Chest X-ray:
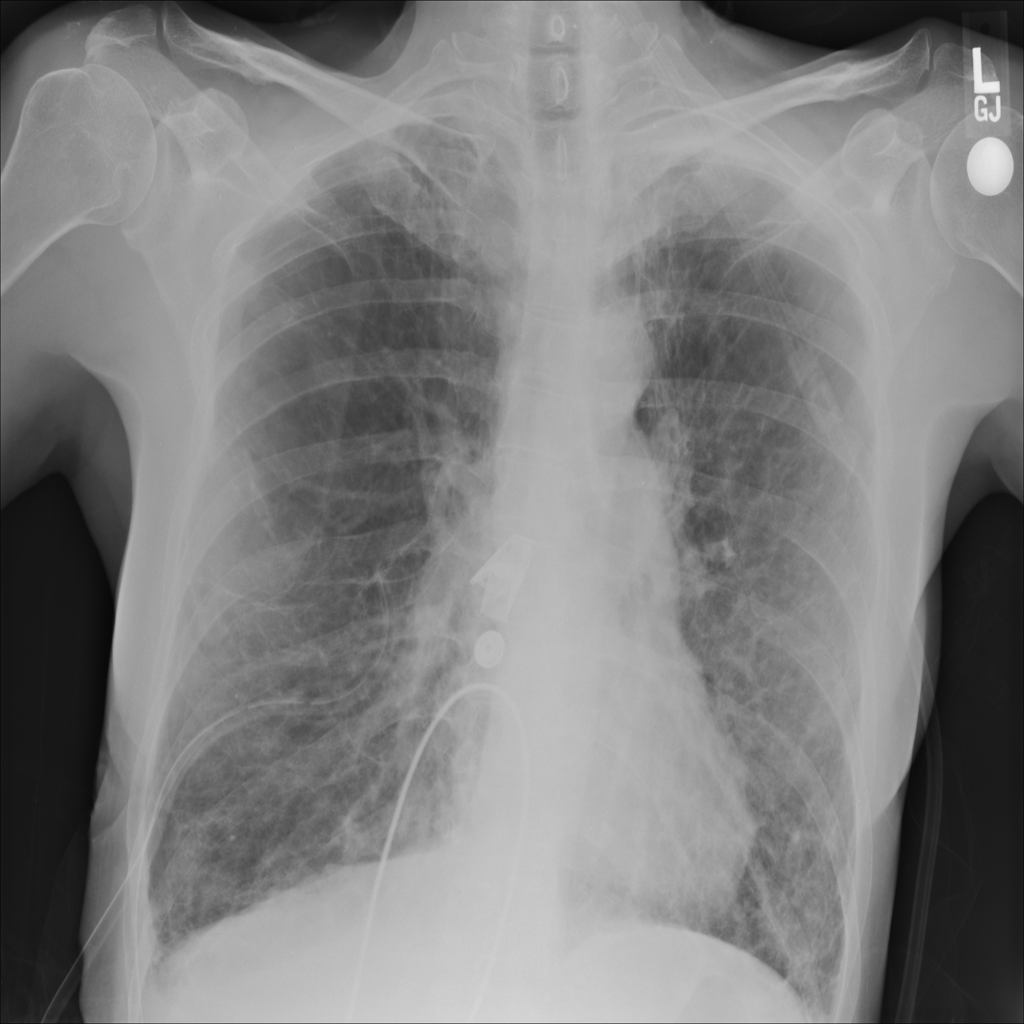
Findings: Fibrosis, Pneumothorax, Consolidation
No abnormal finding: no